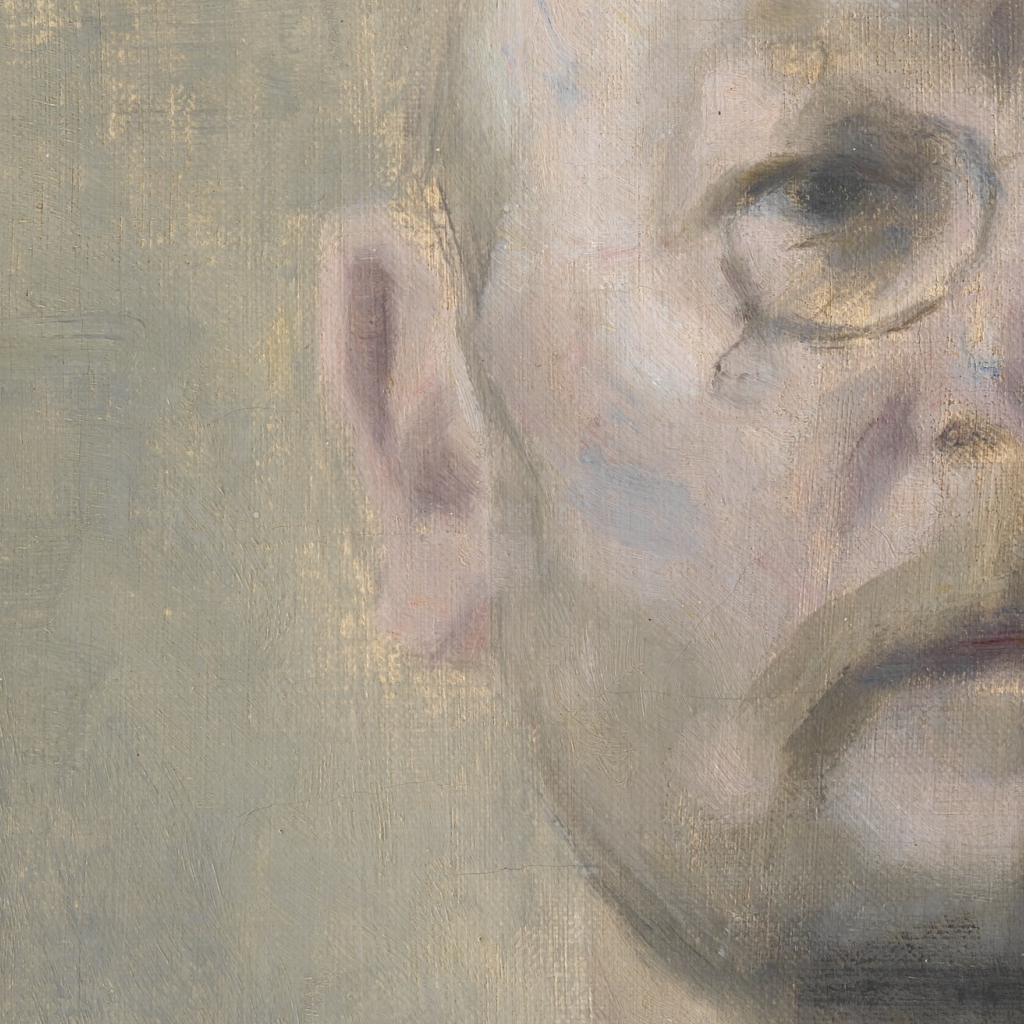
portrait painting, extreme close up, soft diffused light, balding man's ear and side of face with monocle, pale neutral background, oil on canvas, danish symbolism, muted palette